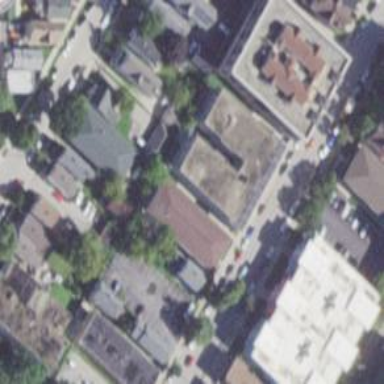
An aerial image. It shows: The image shows part of apartment building.